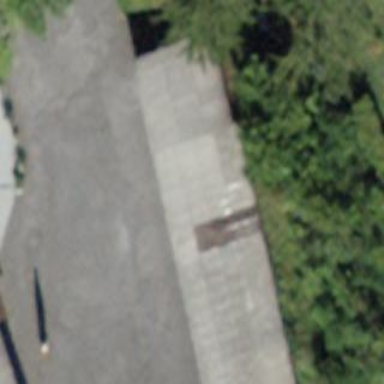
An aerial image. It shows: Garage building.